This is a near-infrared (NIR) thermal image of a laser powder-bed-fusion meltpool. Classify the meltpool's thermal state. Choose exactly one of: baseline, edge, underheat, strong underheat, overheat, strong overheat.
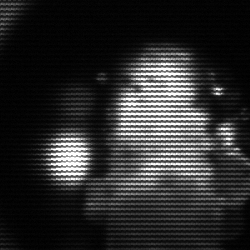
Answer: strong underheat